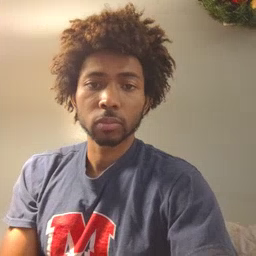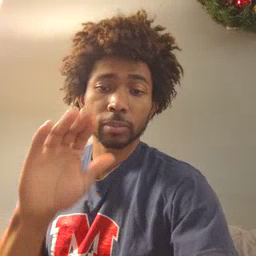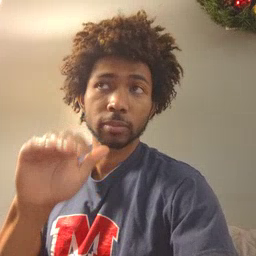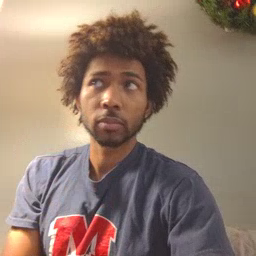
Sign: bye